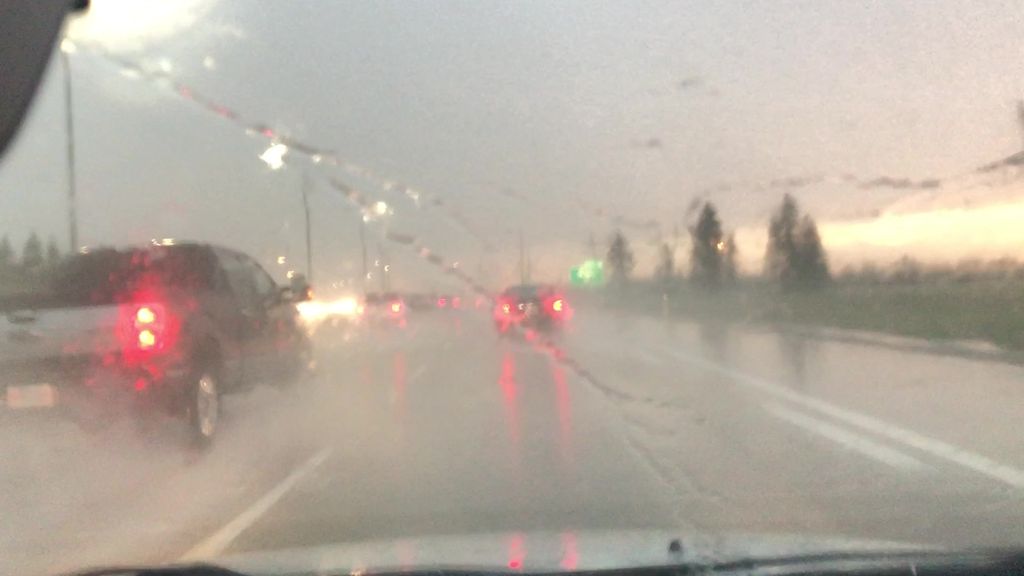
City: edmonton